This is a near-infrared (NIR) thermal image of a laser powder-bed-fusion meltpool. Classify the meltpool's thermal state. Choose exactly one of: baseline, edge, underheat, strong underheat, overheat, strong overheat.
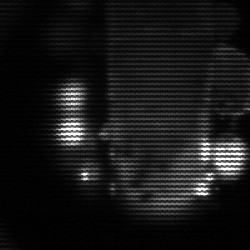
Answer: strong underheat